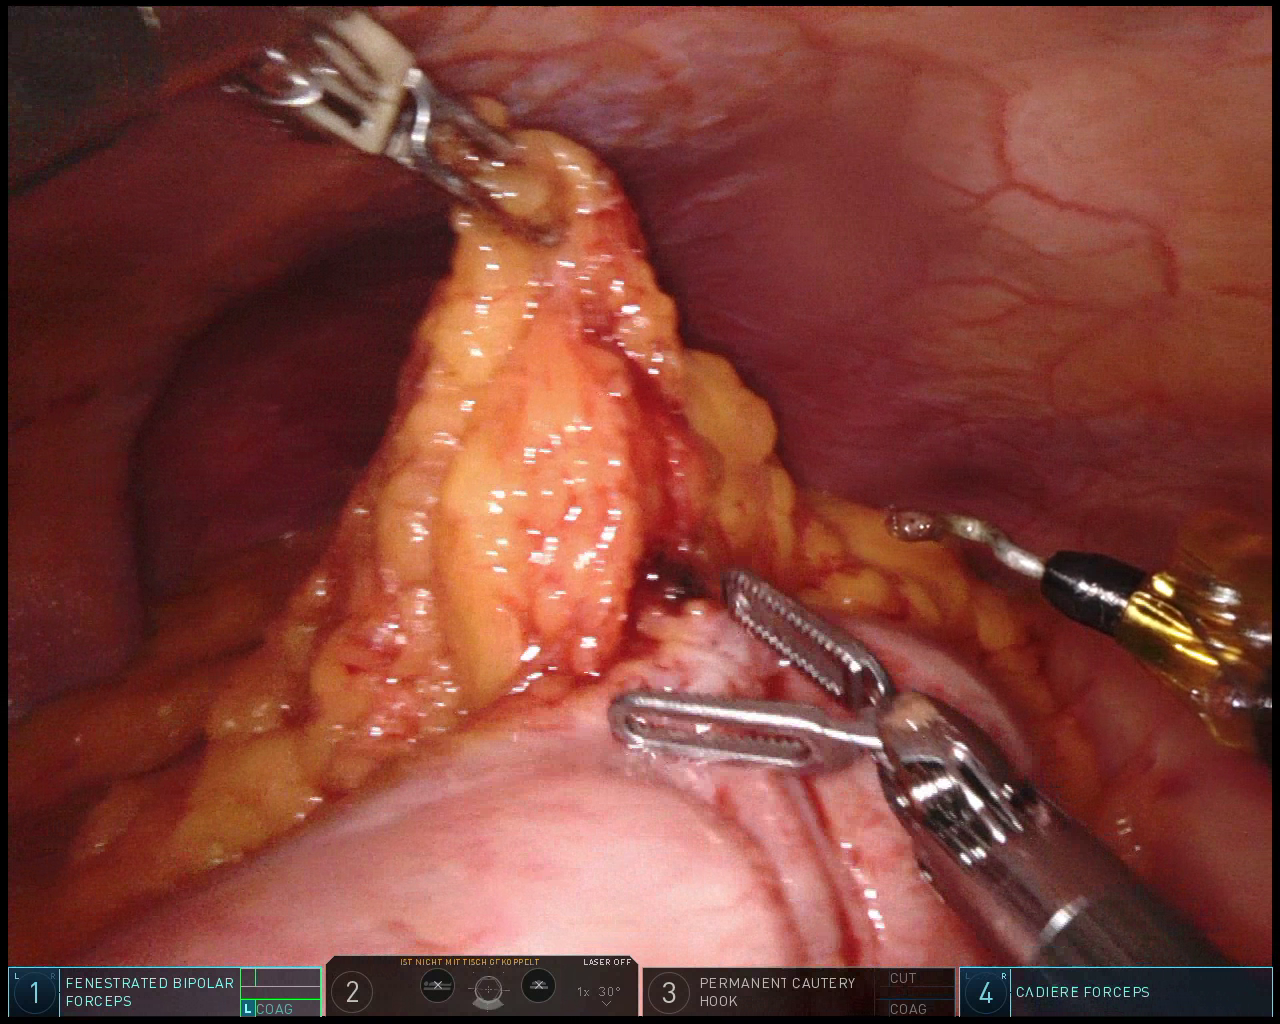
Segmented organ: colon
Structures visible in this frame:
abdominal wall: yes
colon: yes
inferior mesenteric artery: no
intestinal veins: no
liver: no
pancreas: no
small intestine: no
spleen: no
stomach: no
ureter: no
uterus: no
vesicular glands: no